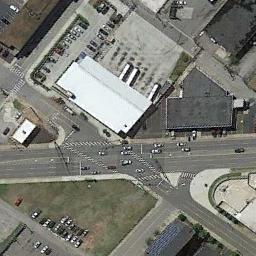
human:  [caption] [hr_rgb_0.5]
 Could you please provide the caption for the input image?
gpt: There are many moving and waiting vehicles on the slanted intersection of the intersection, There are many buildings and some trees around the intersection, And many cars are parked in the open space beside the intersection .

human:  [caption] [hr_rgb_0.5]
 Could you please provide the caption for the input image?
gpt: There are many buildings beside the intersection .

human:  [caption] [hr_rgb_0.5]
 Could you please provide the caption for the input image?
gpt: Cars stopped in different directions at the intersection .

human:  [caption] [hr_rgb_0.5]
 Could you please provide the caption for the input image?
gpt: A tilted intersection with normal traffic is between some buildings and a green area .

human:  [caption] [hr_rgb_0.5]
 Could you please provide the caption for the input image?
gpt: There are two white buildings and parking lots with some cars beside the intersection .